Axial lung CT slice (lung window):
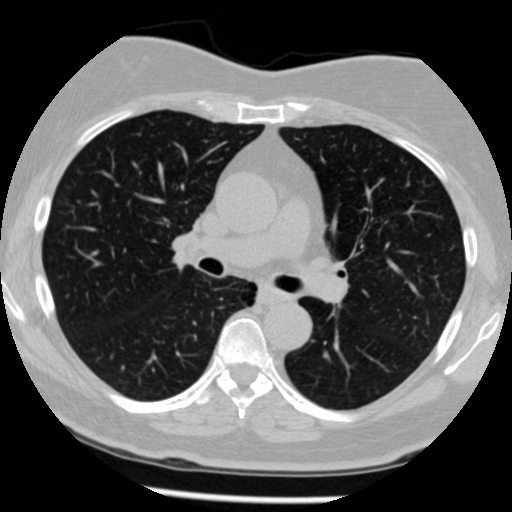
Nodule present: no